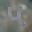
Label: 4